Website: lowes
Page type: review-order
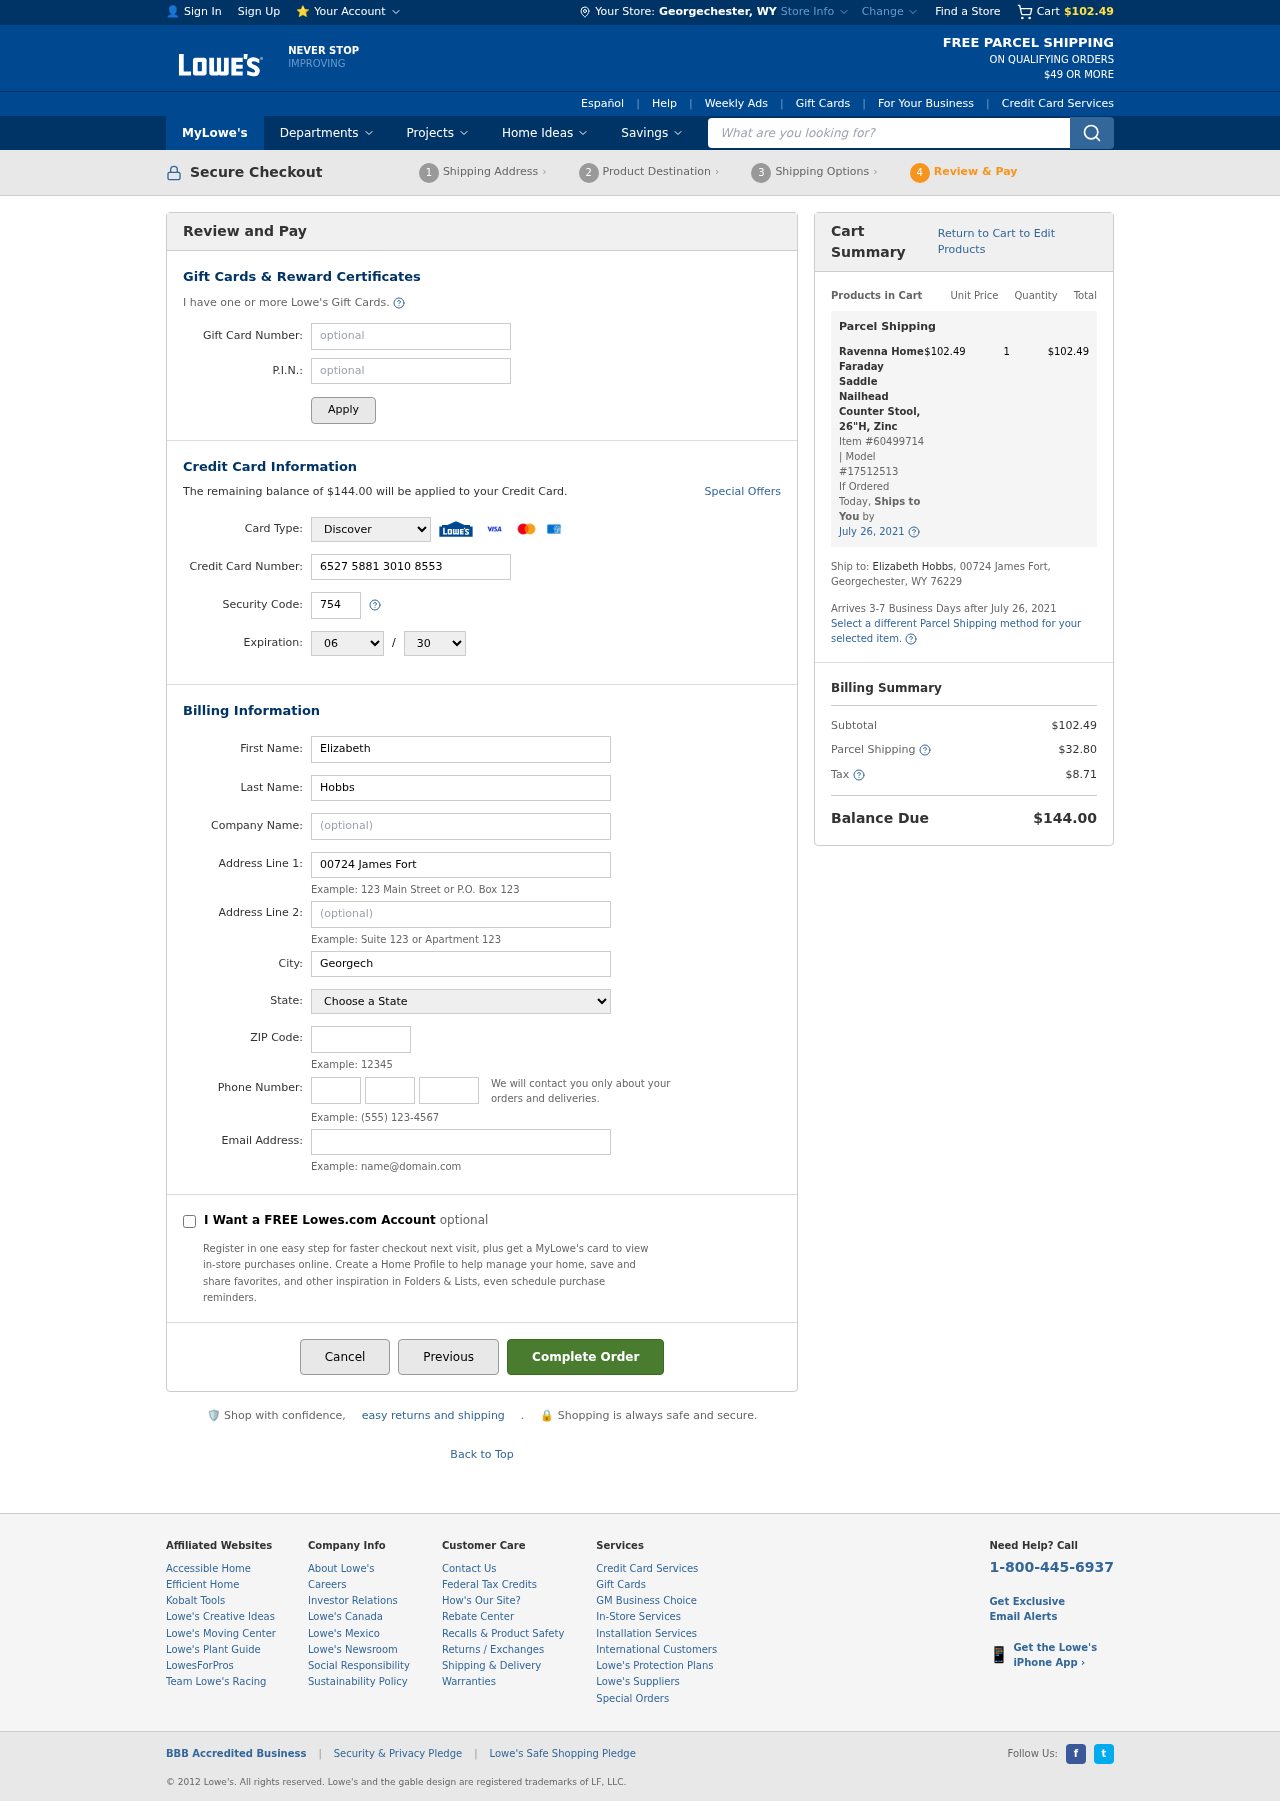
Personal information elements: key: PII_CARD_CVV
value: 754
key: PII_CARD_EXPIRY_MONTH
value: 06
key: PII_CARD_EXPIRY_YEAR
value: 30
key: PII_CARD_NUMBER
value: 6527 5881 3010 8553
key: PII_CARD_TYPE
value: Discover
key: PII_CITY
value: Georgechester
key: PII_CITY_STATE
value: Georgechester, WY
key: PII_EMAIL
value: elizabeth_hobbs@gmail.com
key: PII_FIRSTNAME
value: Elizabeth
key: PII_LASTNAME
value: Hobbs
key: PII_PHONE_AREA
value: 283
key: PII_PHONE_PREFIX
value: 618
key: PII_PHONE_SUFFIX
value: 6118
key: PII_POSTCODE
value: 76229
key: PII_STATE
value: Wyoming
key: PII_STREET
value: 00724 James Fort
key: PII_STREET2
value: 00724 James Fort
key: PII_FULLNAME2
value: Elizabeth Hobbs
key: PII_STATE_ABBR
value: WY
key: PII_POSTCODE_FULL
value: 76229
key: PII_CITY_STATE_ZIP
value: Georgechester, WY 76229
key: PII_POSTCODE_NUMERIC
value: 76229
Product elements: key: PRODUCT1_NAME
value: Ravenna Home Faraday Saddle Nailhead Counter Stool, 26"H, Zinc
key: PRODUCT1_PRICE
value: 102.49
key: PRODUCT1_QUANTITY
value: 1
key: PRODUCT1_ITEM_NUMBER
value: Item #60499714
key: PRODUCT1_MODEL_NUMBER
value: Model #17512513
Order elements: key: ORDER_SUBTOTAL
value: $102.49
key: ORDER_BALANCE_DUE
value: $144.00
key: ORDER_SHIPPING_DATE
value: July 26, 2021
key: ORDER_ITEM_TOTAL
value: $102.49
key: ORDER_SHIPPING_DATE2
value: July 26, 2021
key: ORDER_SHIPPING_COST
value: $32.80
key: ORDER_TAX
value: $8.71
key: ORDER_TOTAL
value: $144.00
Search elements: key: HEADER_SEARCH
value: What are you looking for?